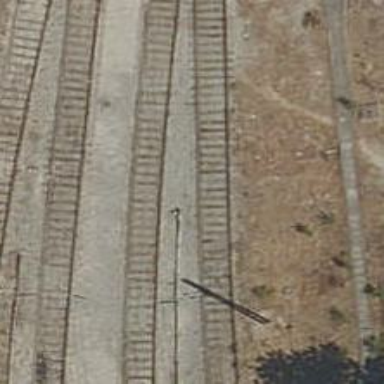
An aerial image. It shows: Rail yard with electrified contact lines for railway operations.